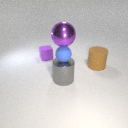
large brown rubber cylinder to the right of small purple rubber cube